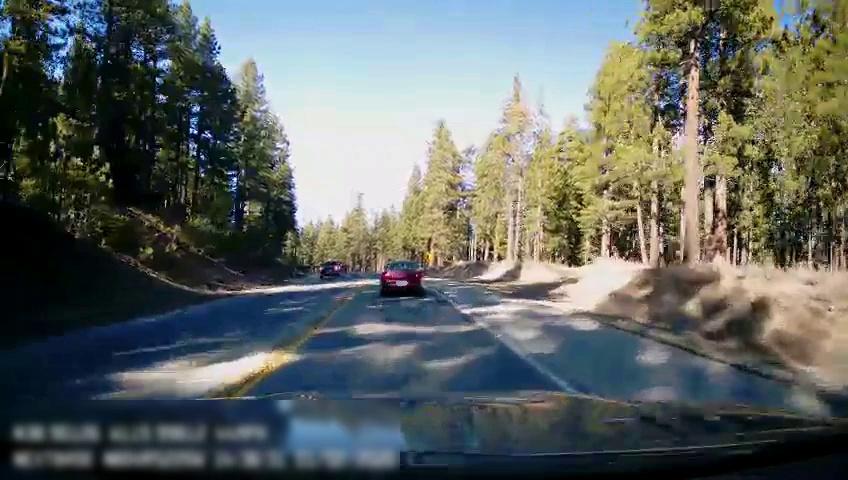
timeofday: Day
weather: Sunny
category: Drivable Space
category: Vehicles | Car
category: Vehicles | SUV
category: Lanes | Opposite Lane
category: Lanes | Current Lane
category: Lanes | Current Lane